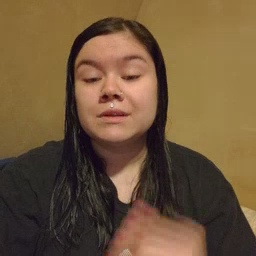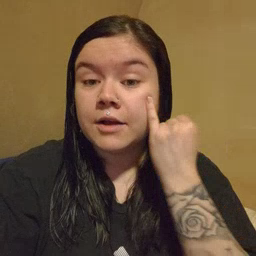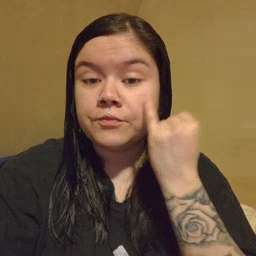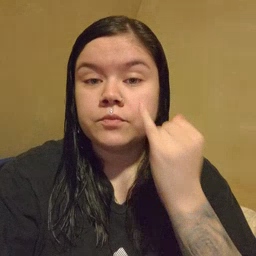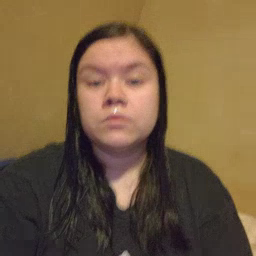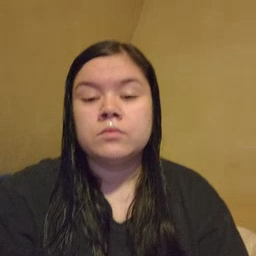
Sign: if